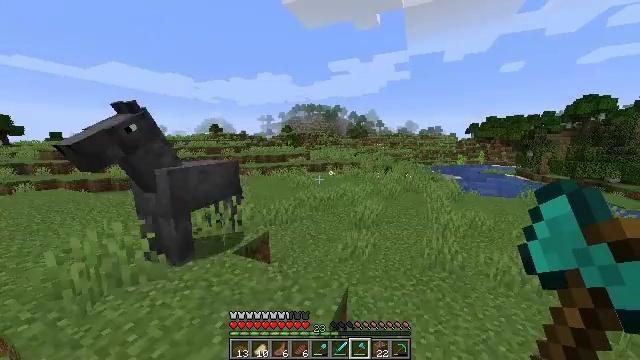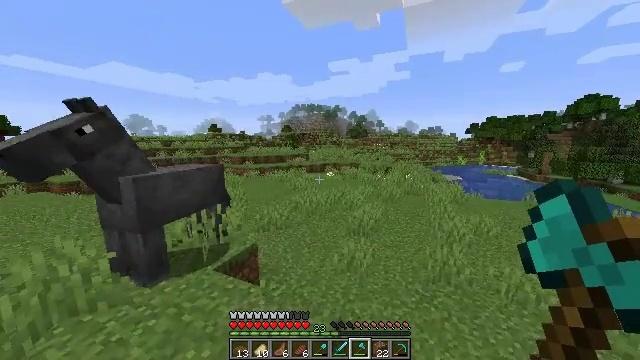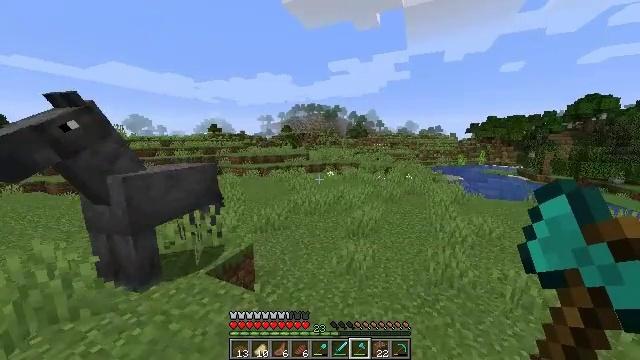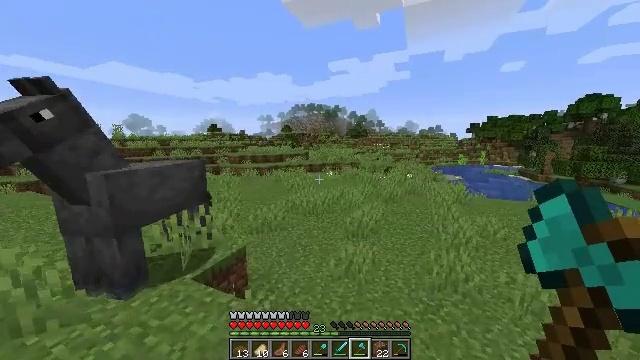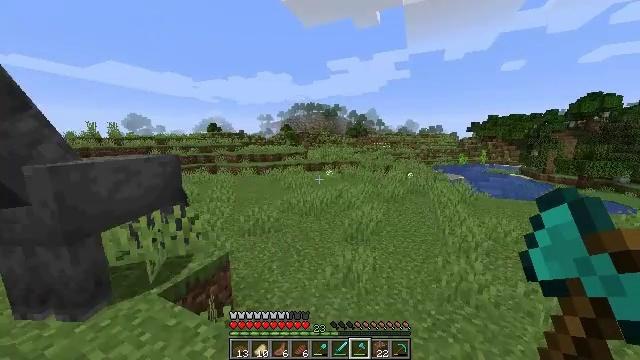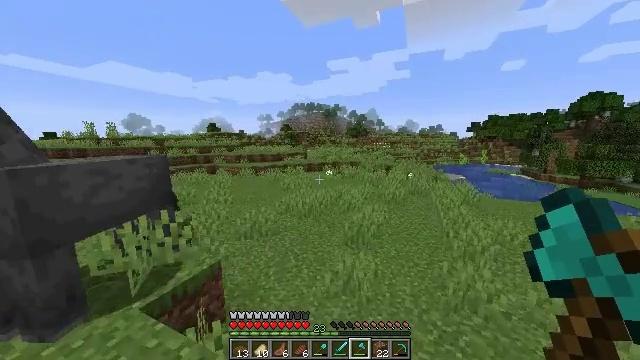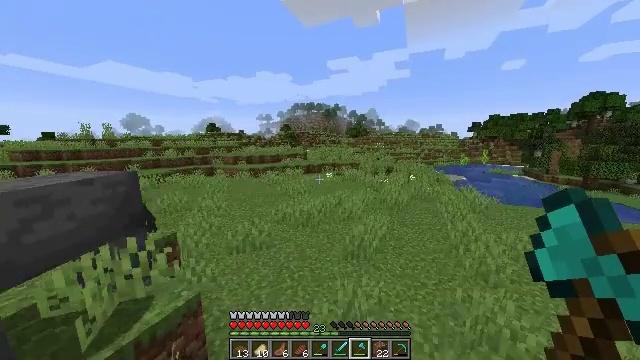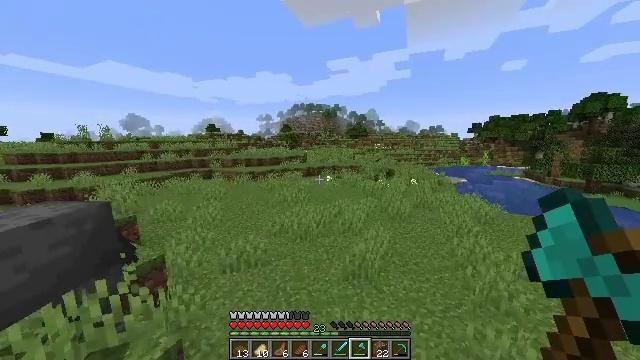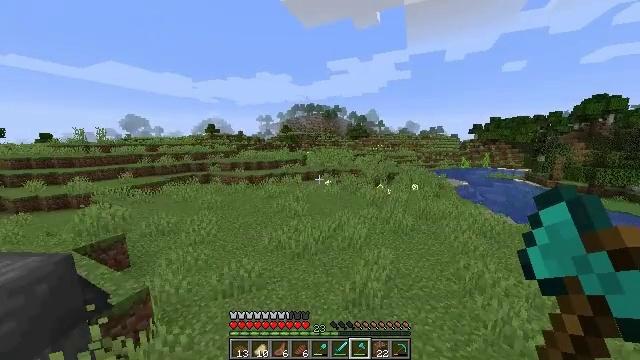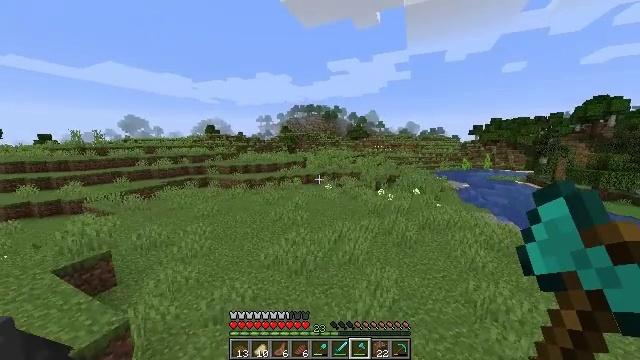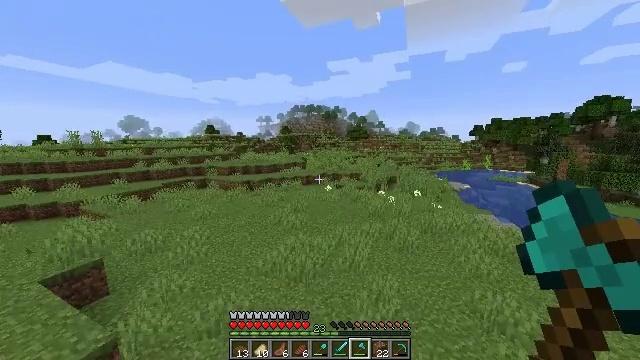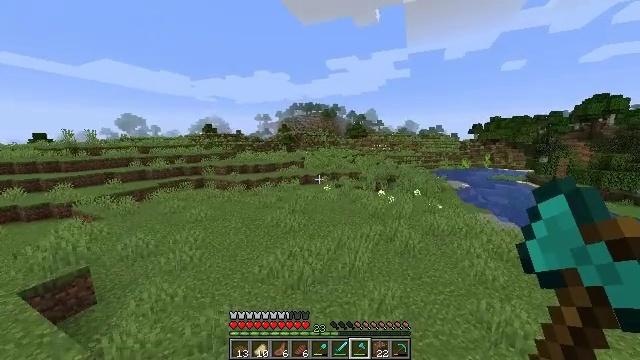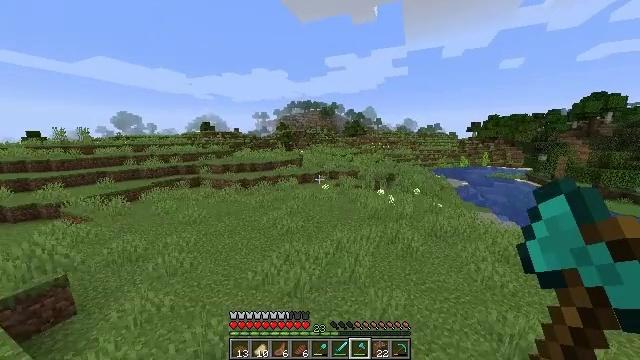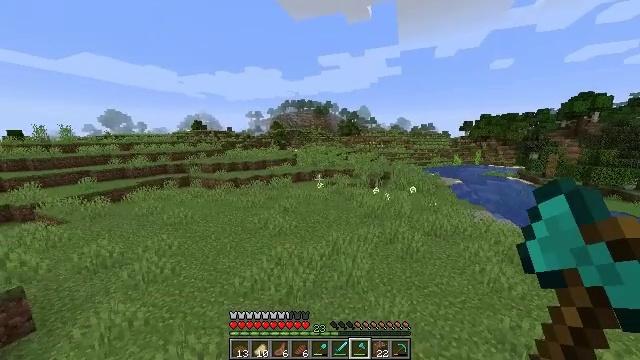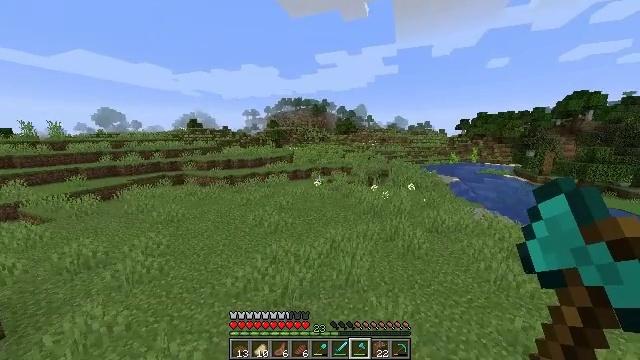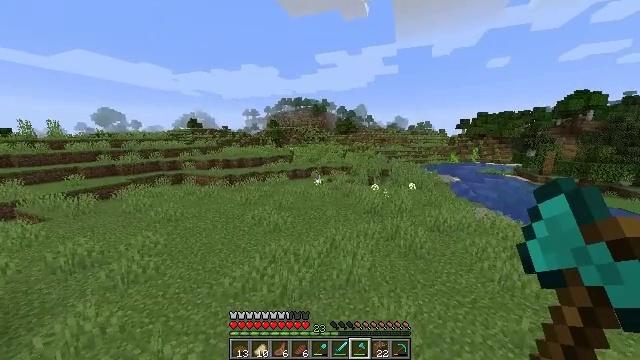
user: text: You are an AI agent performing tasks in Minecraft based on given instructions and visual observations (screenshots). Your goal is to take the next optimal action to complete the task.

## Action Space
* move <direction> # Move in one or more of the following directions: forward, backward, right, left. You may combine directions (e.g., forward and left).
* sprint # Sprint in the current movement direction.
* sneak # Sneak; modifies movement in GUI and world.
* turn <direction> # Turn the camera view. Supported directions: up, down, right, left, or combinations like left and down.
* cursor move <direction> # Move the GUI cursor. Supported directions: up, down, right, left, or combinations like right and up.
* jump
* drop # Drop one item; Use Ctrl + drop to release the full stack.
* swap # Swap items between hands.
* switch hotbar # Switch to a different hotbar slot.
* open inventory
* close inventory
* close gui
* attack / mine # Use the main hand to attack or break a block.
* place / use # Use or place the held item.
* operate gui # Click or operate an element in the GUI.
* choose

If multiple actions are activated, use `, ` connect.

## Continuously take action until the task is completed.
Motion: motion action
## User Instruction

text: Gather fern from the ground.
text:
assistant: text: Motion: move forward, jump
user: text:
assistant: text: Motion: move forward, jump
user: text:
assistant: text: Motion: move forward, jump
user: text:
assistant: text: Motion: move forward, jump
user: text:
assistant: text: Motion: move forward, jump
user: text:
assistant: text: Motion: move forward, sprint, jump
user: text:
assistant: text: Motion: move forward, sprint, jump
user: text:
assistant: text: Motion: move forward, sprint, jump
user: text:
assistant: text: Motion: move forward, sprint, jump
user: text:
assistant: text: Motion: move forward, sprint, jump
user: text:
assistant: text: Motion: move forward, sprint, jump
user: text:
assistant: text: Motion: move forward, jump
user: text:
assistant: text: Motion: move forward, turn right, jump
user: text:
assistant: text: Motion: move forward, jump
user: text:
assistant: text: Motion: move forward, jump
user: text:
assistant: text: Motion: move forward, jump
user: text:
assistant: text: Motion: move forward, jump
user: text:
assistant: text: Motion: move forward, jump
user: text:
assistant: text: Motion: move forward, sprint, jump
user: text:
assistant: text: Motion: move forward, sprint, jump
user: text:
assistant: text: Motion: move forward, sprint, jump
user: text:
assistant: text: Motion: move forward, sprint, jump
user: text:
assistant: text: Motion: move forward, sprint, jump
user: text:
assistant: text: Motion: move forward, sprint, jump
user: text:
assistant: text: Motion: move forward, jump
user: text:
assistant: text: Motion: move forward, jump
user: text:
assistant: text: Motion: move forward, turn down, jump
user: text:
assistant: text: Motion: move forward, turn right and down, jump
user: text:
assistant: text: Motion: move forward, turn right, jump
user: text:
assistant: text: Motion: move forward, turn right, jump